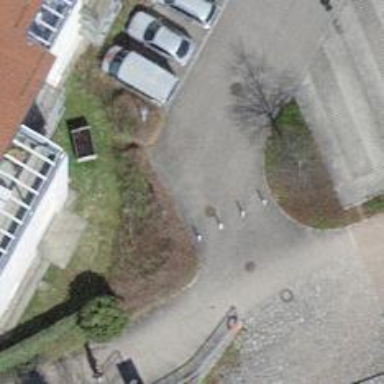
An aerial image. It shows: Bollard barrier.